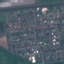
Land use / land cover class: Residential